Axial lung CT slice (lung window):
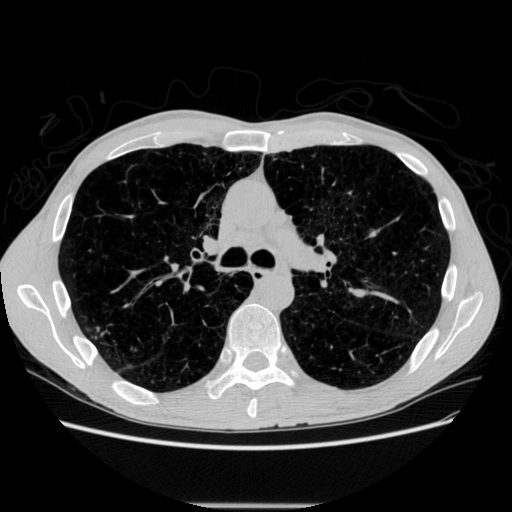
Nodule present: no